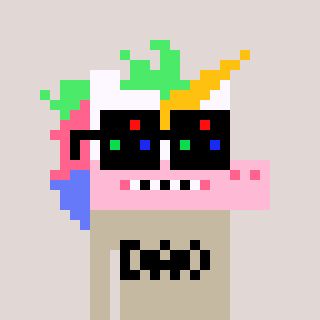
a pixel art character with square black sunglasses, a unicorn-shaped head and a bege-colored body on a warm background